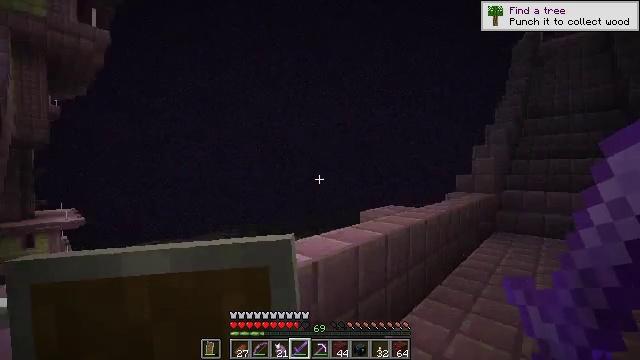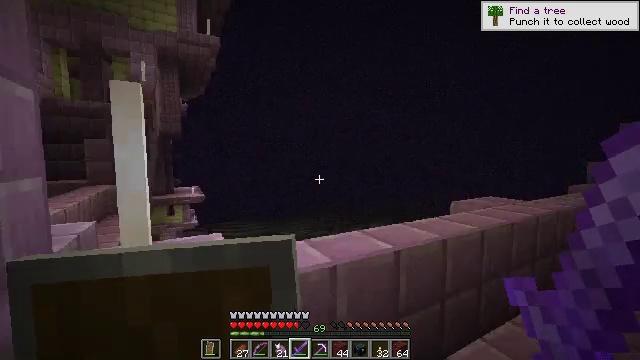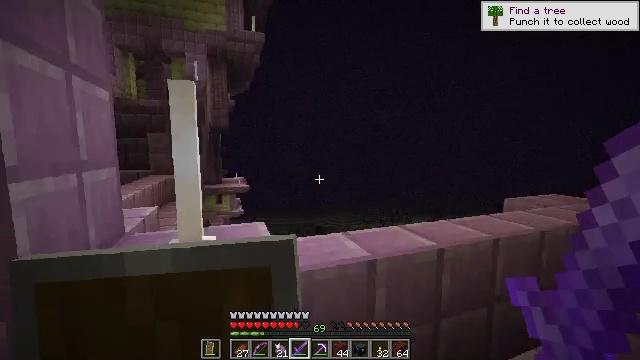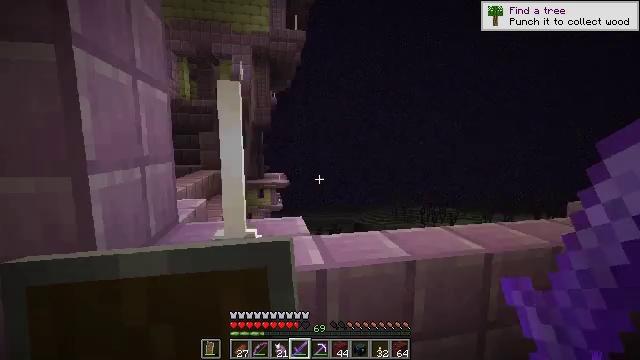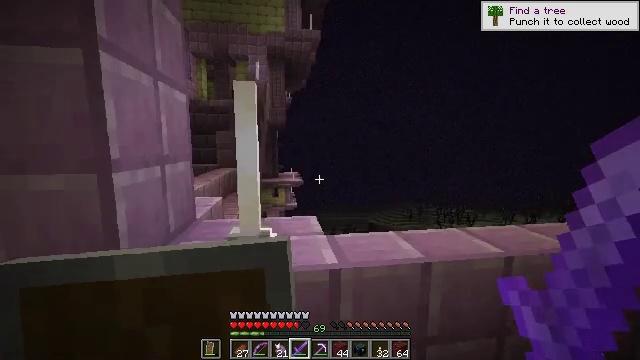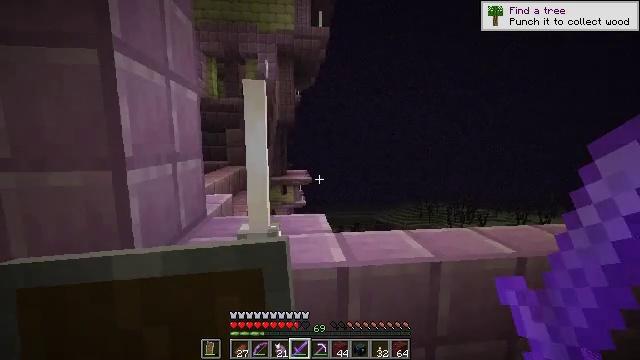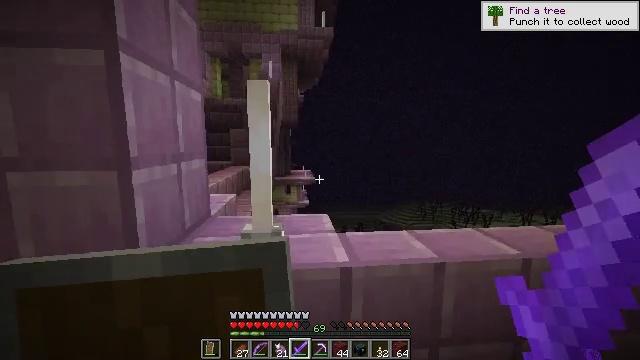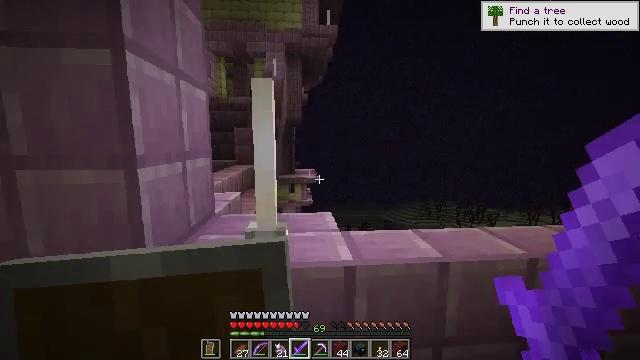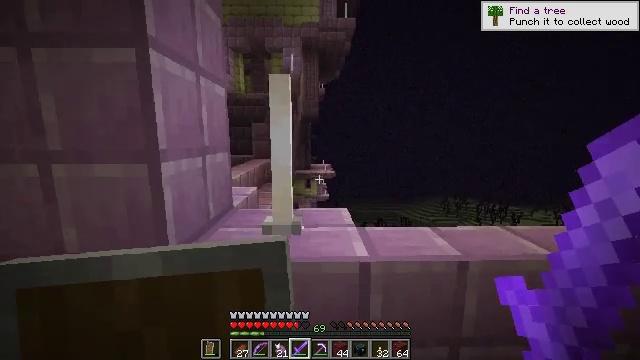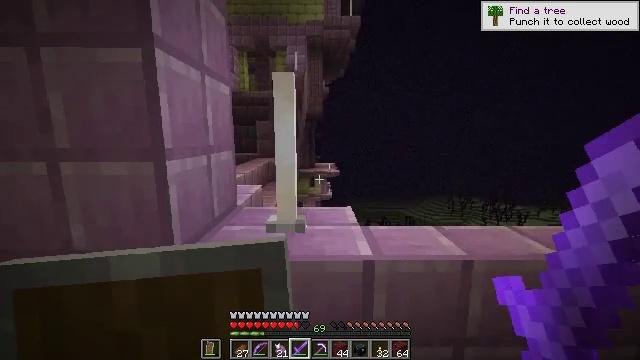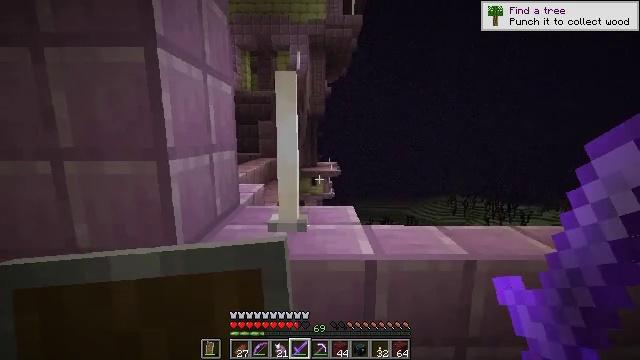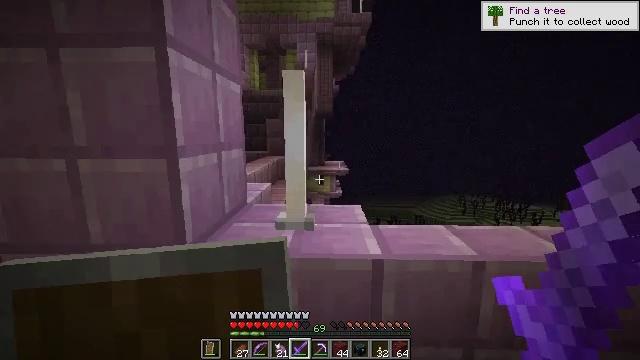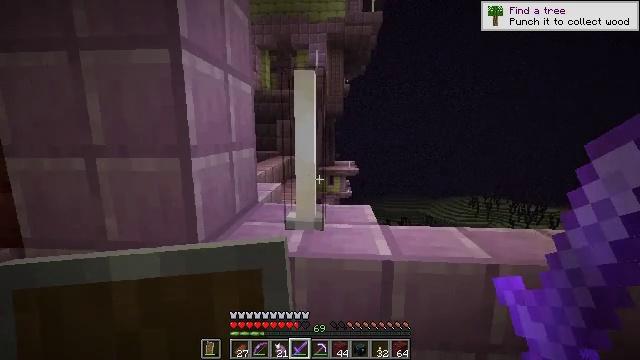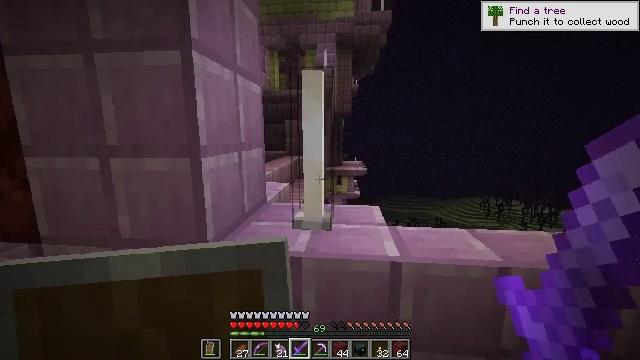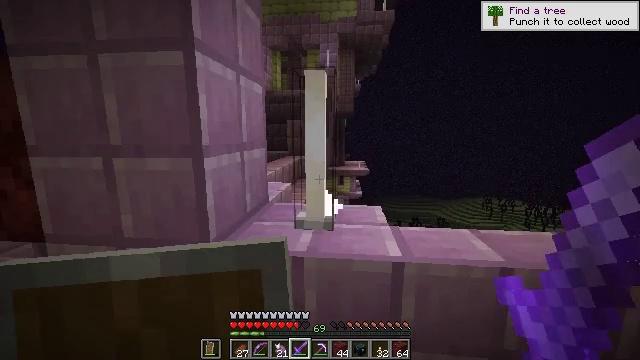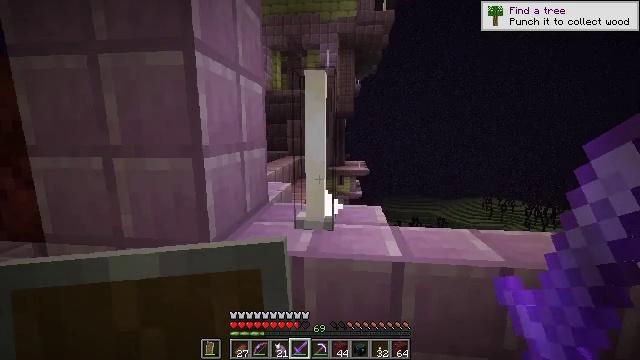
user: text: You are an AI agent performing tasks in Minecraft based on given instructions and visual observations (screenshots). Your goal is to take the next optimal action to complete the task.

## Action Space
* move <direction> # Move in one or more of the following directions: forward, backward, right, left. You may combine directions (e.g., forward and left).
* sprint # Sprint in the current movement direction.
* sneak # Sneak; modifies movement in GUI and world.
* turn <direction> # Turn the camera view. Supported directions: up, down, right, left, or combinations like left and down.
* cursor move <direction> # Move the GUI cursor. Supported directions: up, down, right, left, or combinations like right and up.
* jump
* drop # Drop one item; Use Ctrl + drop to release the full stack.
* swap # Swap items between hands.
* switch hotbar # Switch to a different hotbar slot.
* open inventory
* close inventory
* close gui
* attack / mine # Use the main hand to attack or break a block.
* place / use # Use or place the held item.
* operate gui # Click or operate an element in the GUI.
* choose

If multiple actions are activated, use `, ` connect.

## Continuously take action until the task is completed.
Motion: motion action
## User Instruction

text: Defeat an enderman.
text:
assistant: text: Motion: turn left and down
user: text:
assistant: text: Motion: turn left and down
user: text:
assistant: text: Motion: turn left
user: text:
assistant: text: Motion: turn left
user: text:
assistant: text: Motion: turn left
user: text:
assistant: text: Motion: no_op
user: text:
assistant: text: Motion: no_op
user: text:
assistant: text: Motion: turn left and down
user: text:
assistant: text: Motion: no_op
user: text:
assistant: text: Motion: no_op
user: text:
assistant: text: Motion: turn left
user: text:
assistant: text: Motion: turn left
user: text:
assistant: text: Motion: turn left
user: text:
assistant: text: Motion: no_op
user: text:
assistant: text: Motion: no_op
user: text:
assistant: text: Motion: no_op
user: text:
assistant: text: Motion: no_op
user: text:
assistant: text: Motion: no_op
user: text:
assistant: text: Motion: no_op
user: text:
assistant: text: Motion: no_op
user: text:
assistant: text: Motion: no_op
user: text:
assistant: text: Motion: no_op
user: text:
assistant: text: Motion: no_op
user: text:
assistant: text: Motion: no_op
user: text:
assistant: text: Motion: turn left and down
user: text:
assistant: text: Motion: turn left and down
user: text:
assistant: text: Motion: turn left and down
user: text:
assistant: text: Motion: turn left and down
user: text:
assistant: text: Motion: turn left
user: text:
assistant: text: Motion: turn left